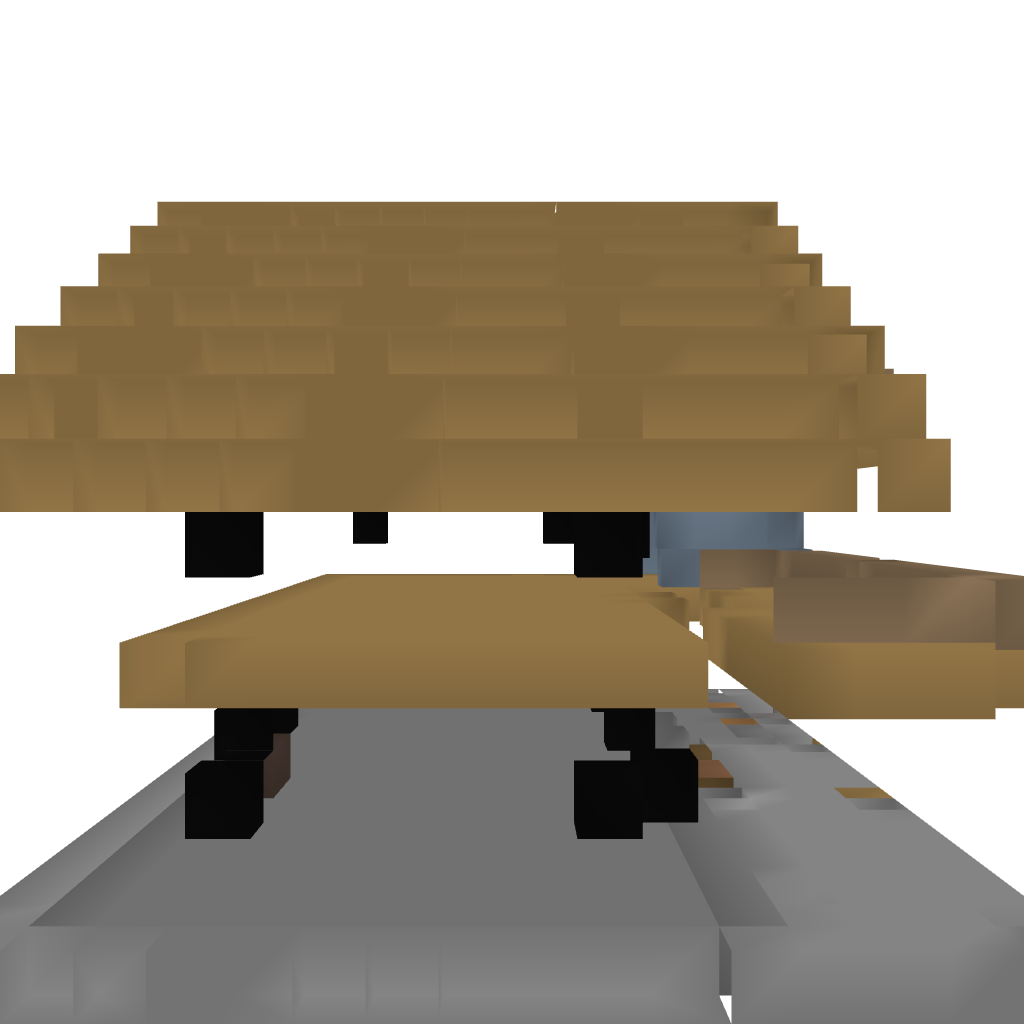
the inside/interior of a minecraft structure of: House #1